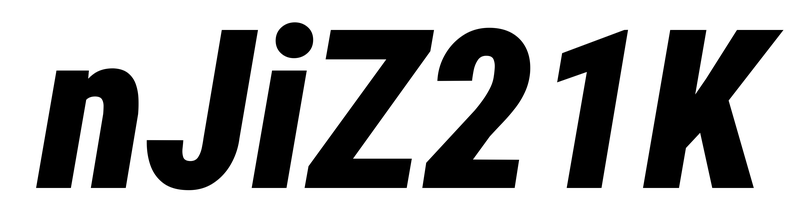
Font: Roboto-Italic_Condensed_Black_Italic